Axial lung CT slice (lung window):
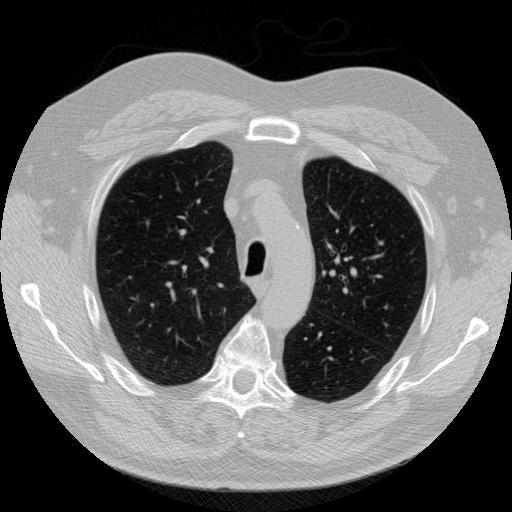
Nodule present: no